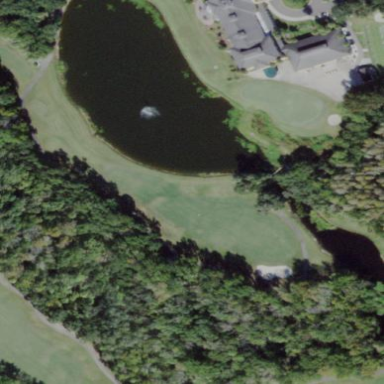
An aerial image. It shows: Water hazard in golf course. The hazard is natural water feature.